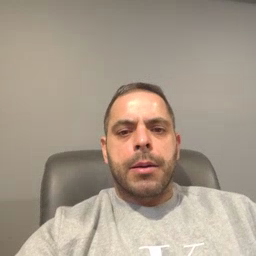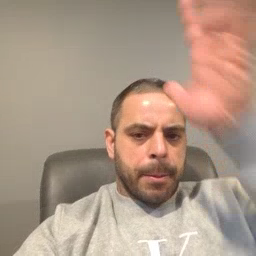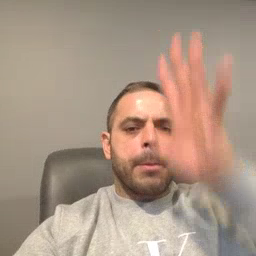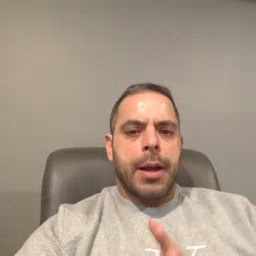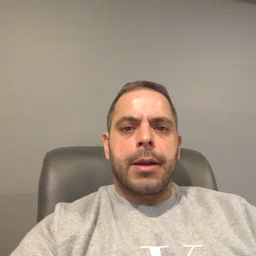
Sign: man